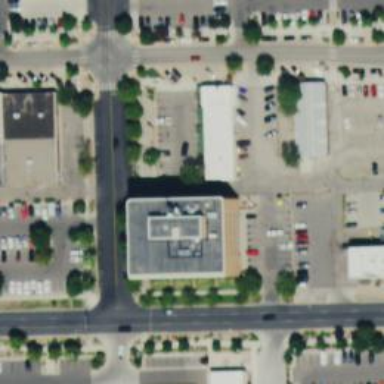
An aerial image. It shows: Parking space is available.